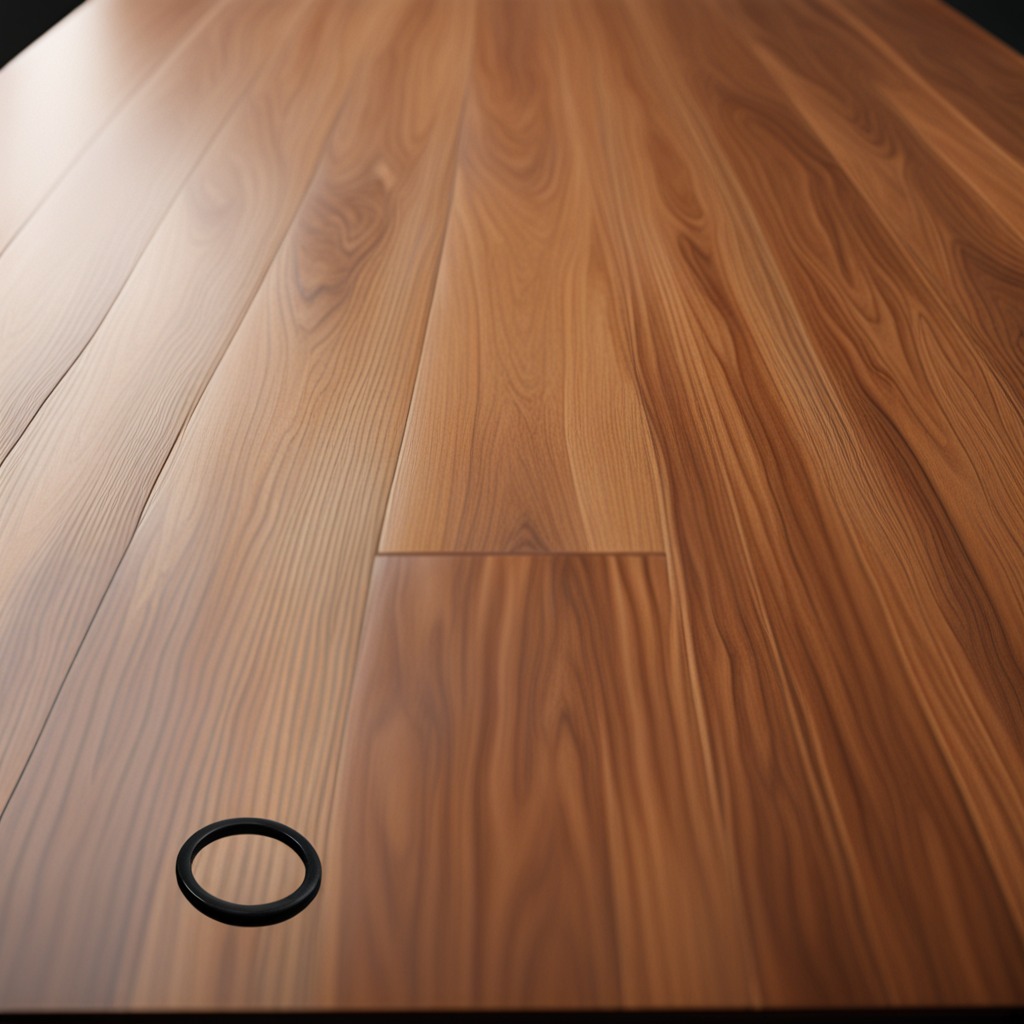
A rubber O-ring is lying on the wooden table.